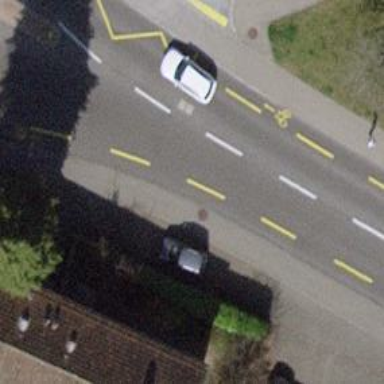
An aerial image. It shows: Asphalt sidewalk.